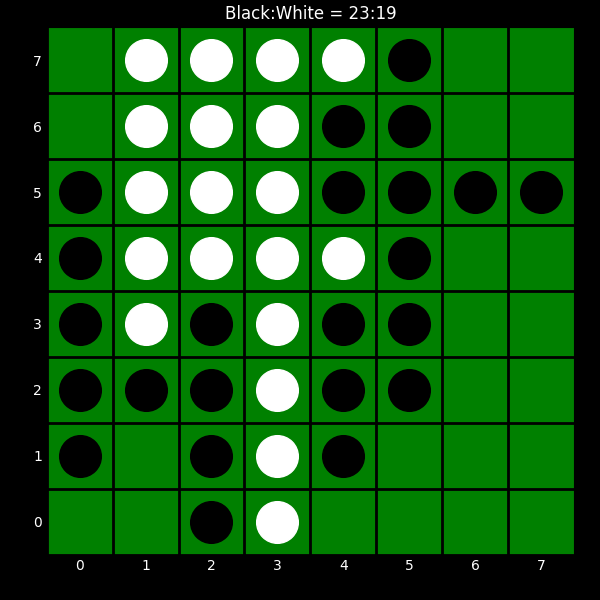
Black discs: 23
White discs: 19